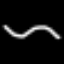
Label: squiggle